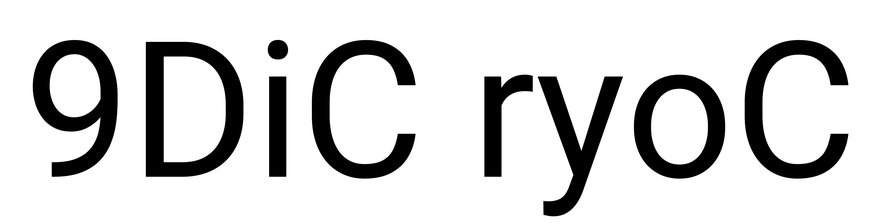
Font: Roboto_Regular